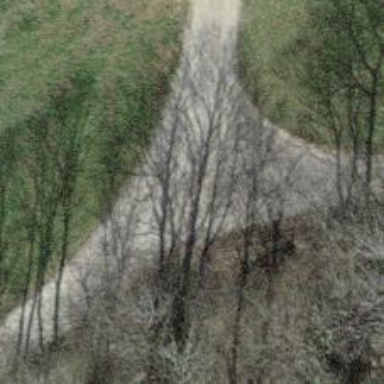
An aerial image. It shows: Well-maintained track road with grade 1 tracktype.